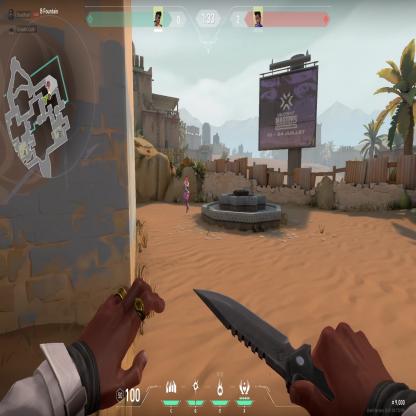
Label: enemy